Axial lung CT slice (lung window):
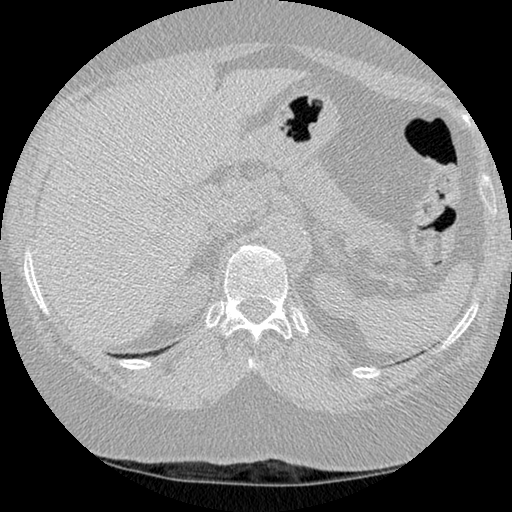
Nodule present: no